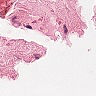
Metastatic tissue present: no